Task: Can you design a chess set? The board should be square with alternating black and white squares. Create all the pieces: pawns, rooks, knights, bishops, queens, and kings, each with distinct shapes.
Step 3151:
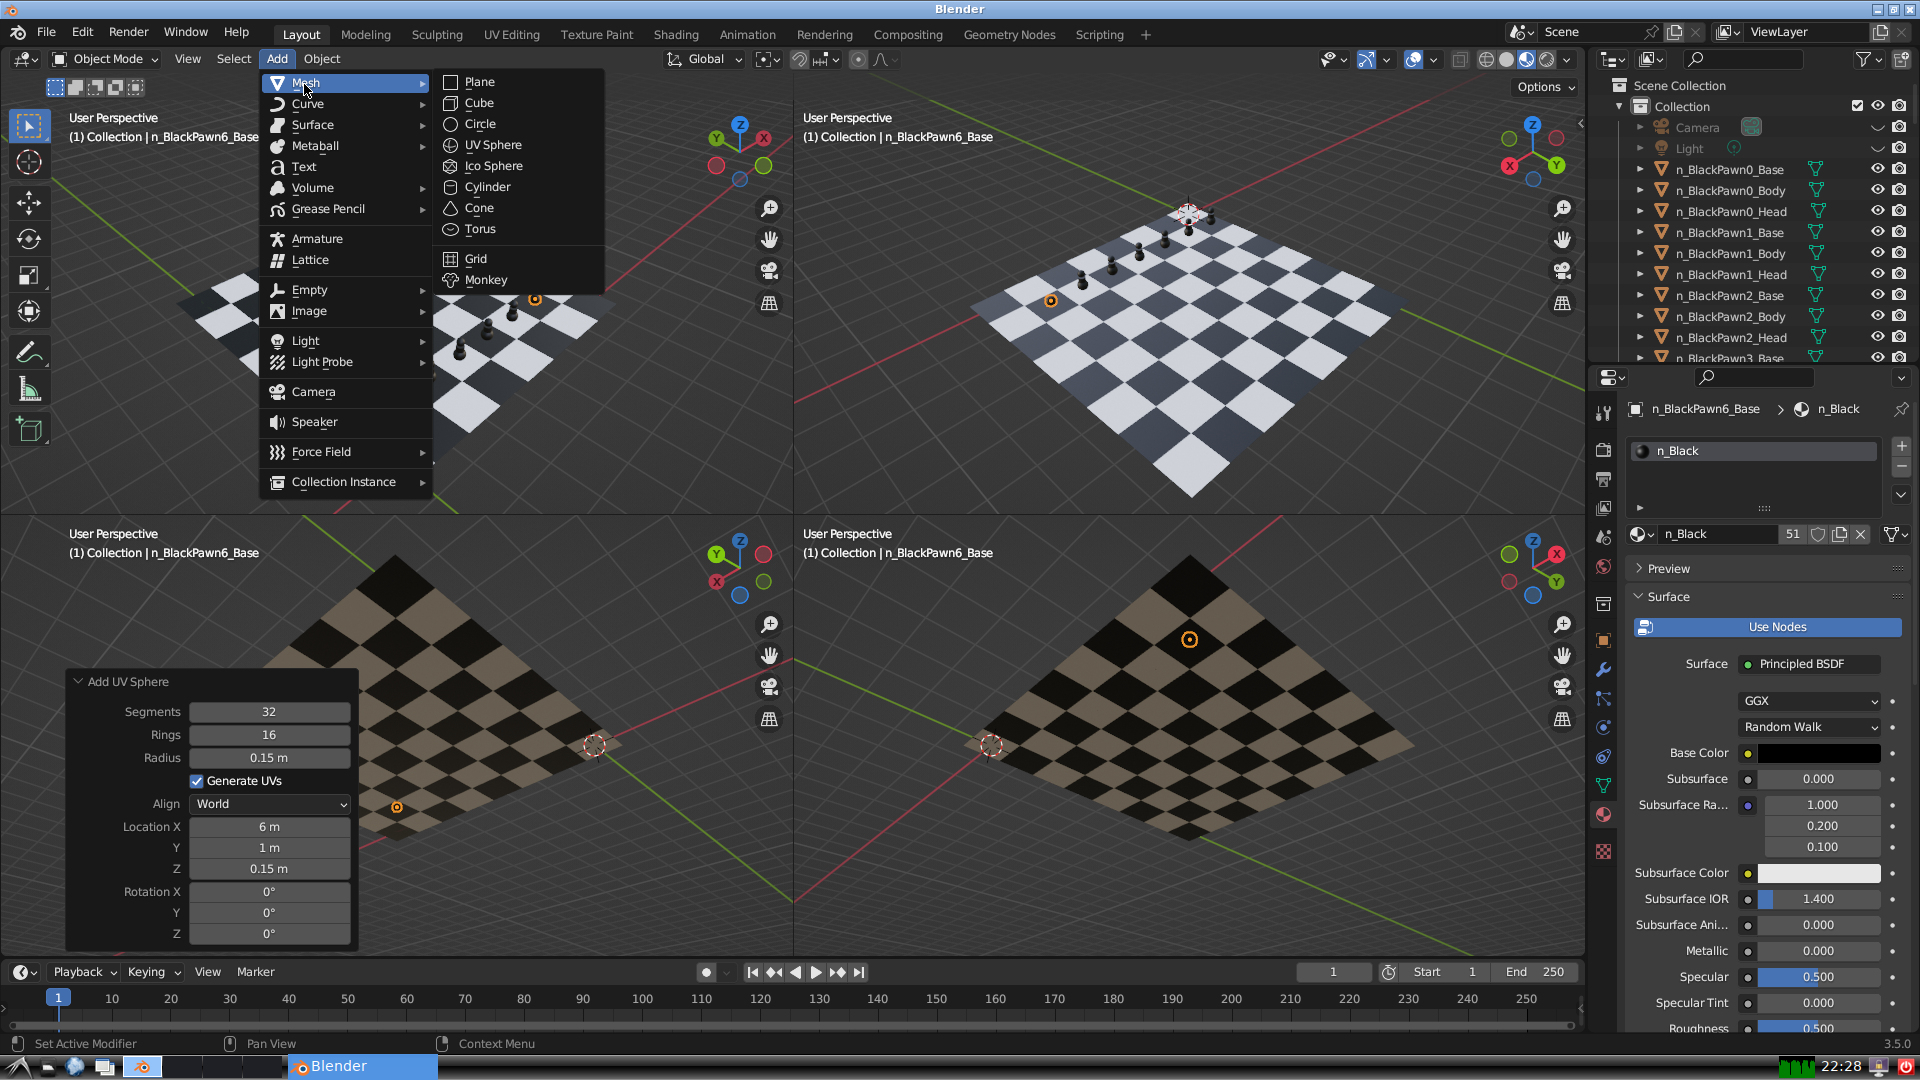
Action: {"mouse_move": [499, 187]}